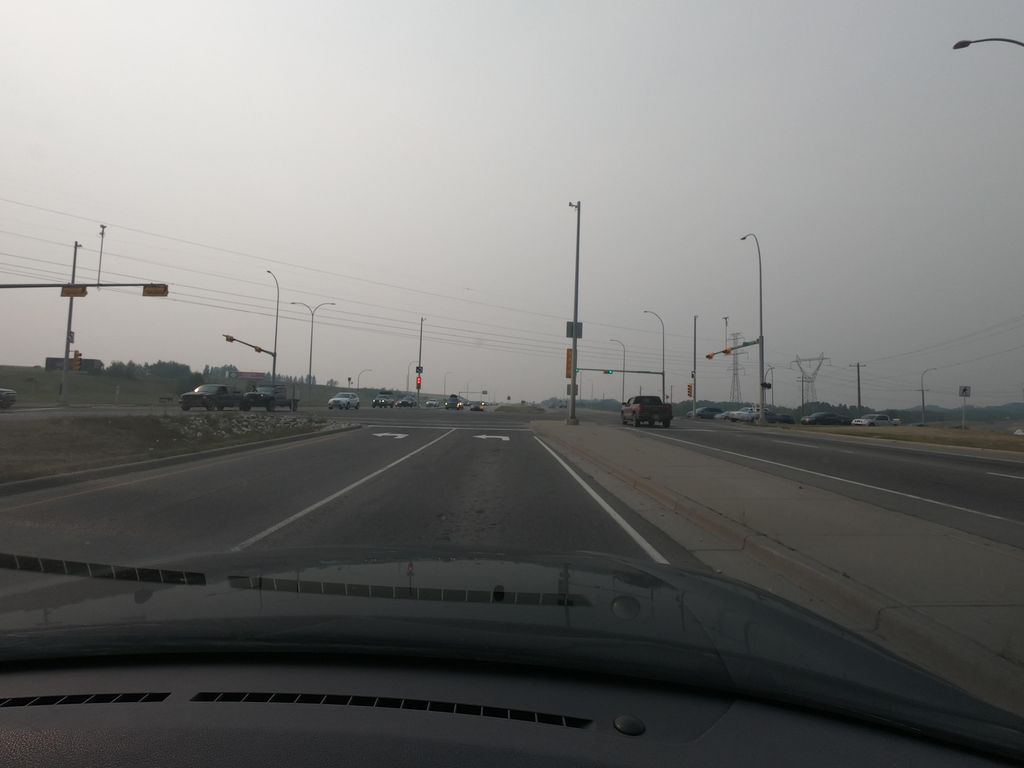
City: calgary